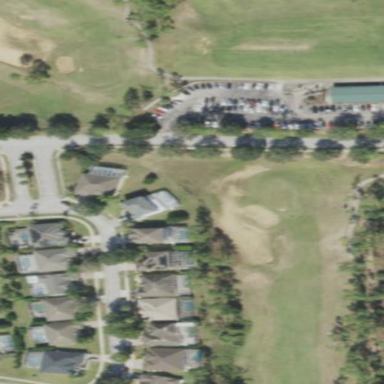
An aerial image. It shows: Sand bunker on golf course.